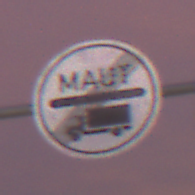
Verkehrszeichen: EndeMautpflicht
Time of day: SunriseSunset
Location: Outdoor (Urban)
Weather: PartlyCloudy
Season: NotSpecified
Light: Artificial